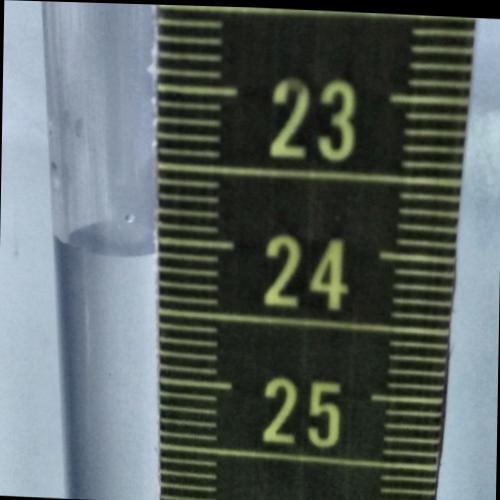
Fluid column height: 24.1 cm